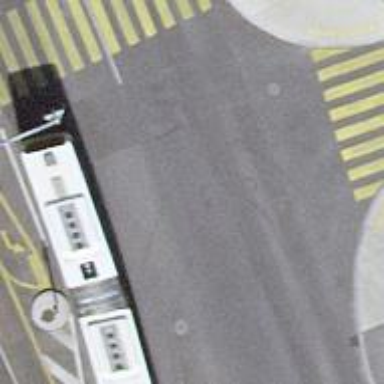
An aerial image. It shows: Road with traffic signals.